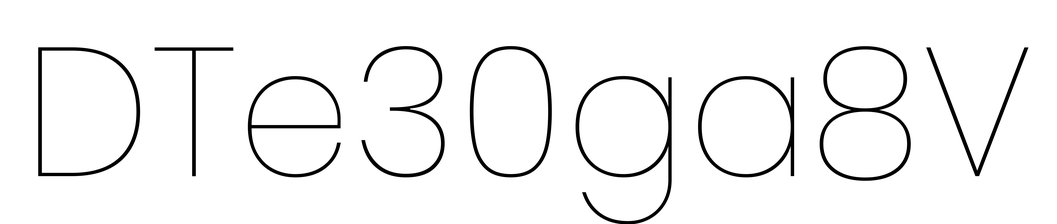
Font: Poppins-Thin